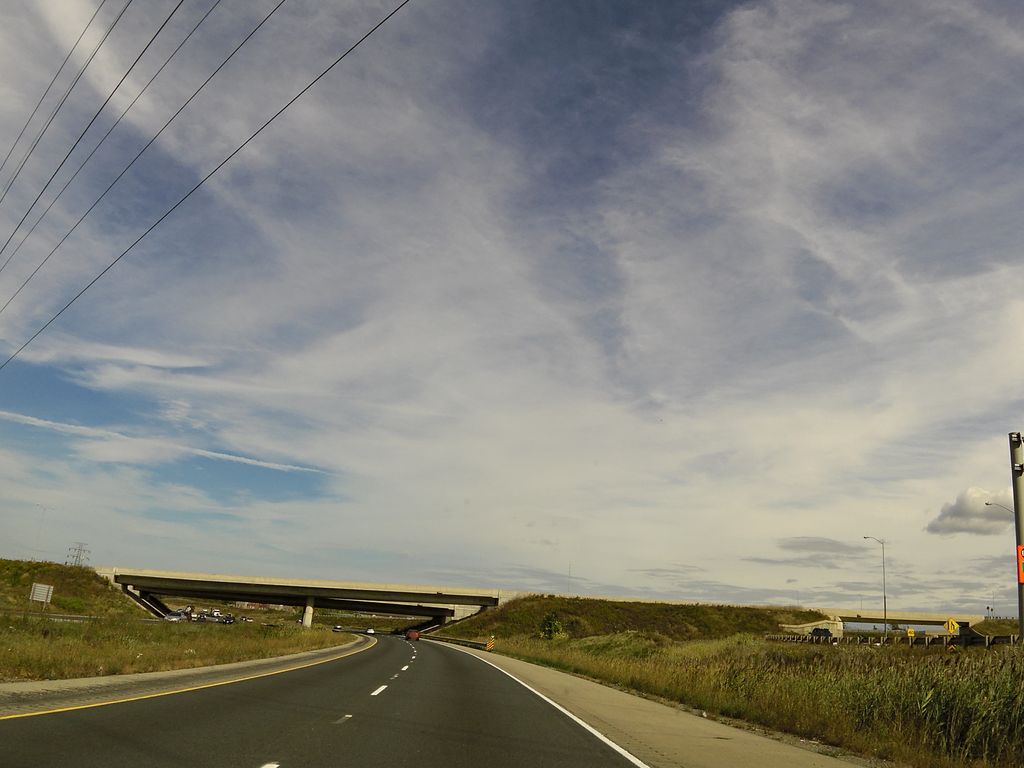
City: hamilton